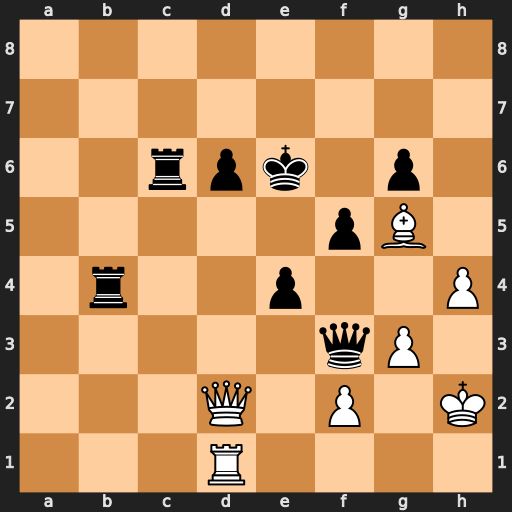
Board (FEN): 8/8/2rpk1p1/5pB1/1r2p2P/5qP1/3Q1P1K/3R4
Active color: w
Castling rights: -
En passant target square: -
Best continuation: Qd5+ Kd7 Qf7+